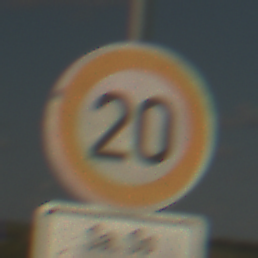
Verkehrszeichen: Geschwindigkeit20
Zusatzzeichen unten: ZeitangabenMitBeschraenkungAufWochentage9
Umgebung: Outdoor, Beach
Tageszeit: Midday
Wetter: PartlyCloudy
Licht: Natural
Jahreszeit: NotSpecified
Kontrast: HighContrast